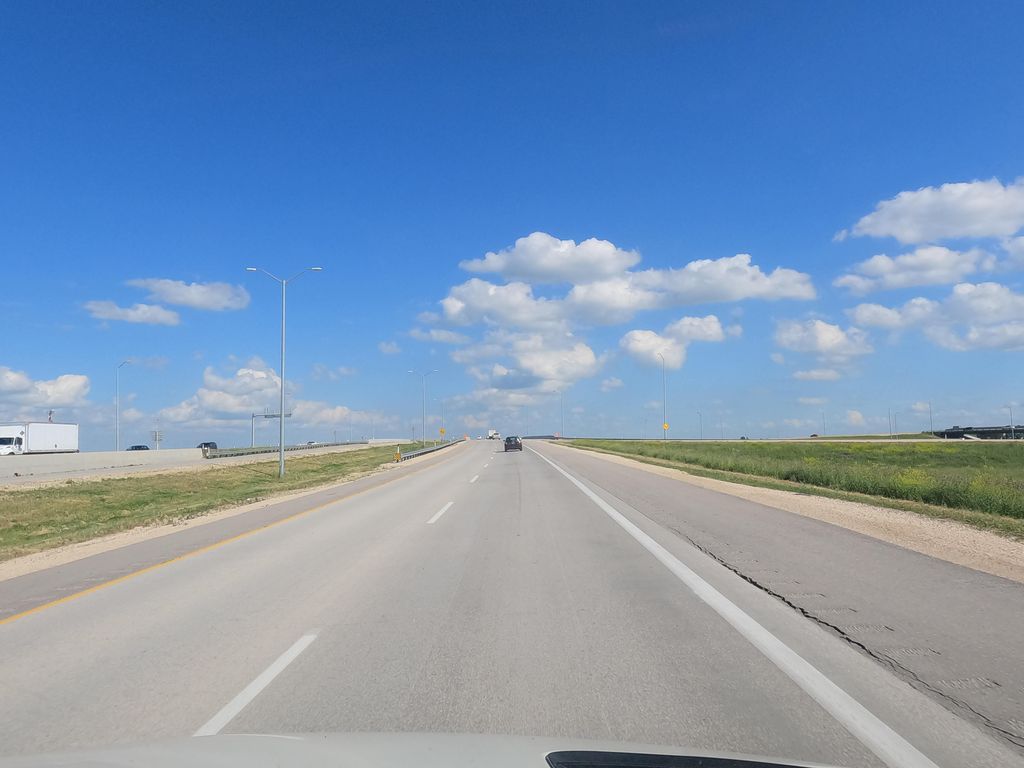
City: winnipeg